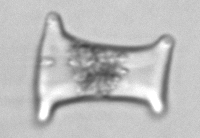
Label: Eucampia